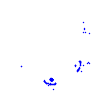
Particle: proton